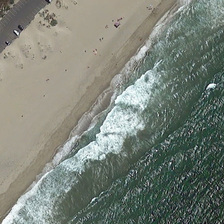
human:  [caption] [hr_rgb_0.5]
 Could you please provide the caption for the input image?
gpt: white waves in green ocean is near yellow beach with a parking lot and green trees .

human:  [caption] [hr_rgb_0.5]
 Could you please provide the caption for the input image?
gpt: white waves in green ocean is near yellow beach with a parking lot and green trees .

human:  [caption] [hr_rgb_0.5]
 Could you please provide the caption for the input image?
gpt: white waves in green ocean is near yellow beach with a parking lot and green trees .

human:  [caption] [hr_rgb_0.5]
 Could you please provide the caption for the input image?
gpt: white waves in green ocean is near yellow beach with a parking lot and green trees .

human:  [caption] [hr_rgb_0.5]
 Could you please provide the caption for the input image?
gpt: white waves in green ocean is near yellow beach with a parking lot and green trees .